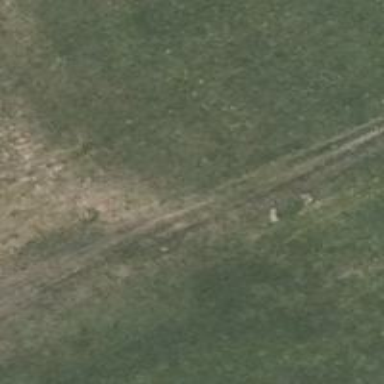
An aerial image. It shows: Grass track with grade5 tracktype.